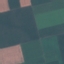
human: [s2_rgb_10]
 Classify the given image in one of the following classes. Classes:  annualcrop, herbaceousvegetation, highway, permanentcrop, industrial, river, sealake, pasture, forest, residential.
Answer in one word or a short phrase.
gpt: AnnualCrop